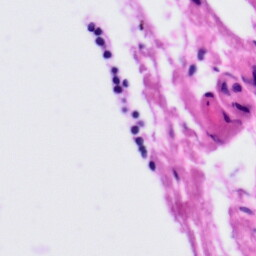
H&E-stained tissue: Tonsil